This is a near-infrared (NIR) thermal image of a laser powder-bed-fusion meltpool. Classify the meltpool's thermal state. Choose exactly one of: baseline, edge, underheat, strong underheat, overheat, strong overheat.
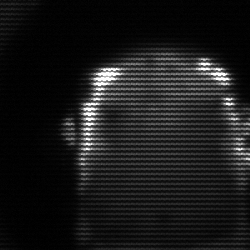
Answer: baseline